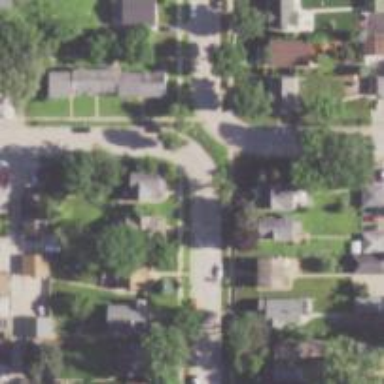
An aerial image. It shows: Residential road with sidewalk on the left.